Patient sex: M
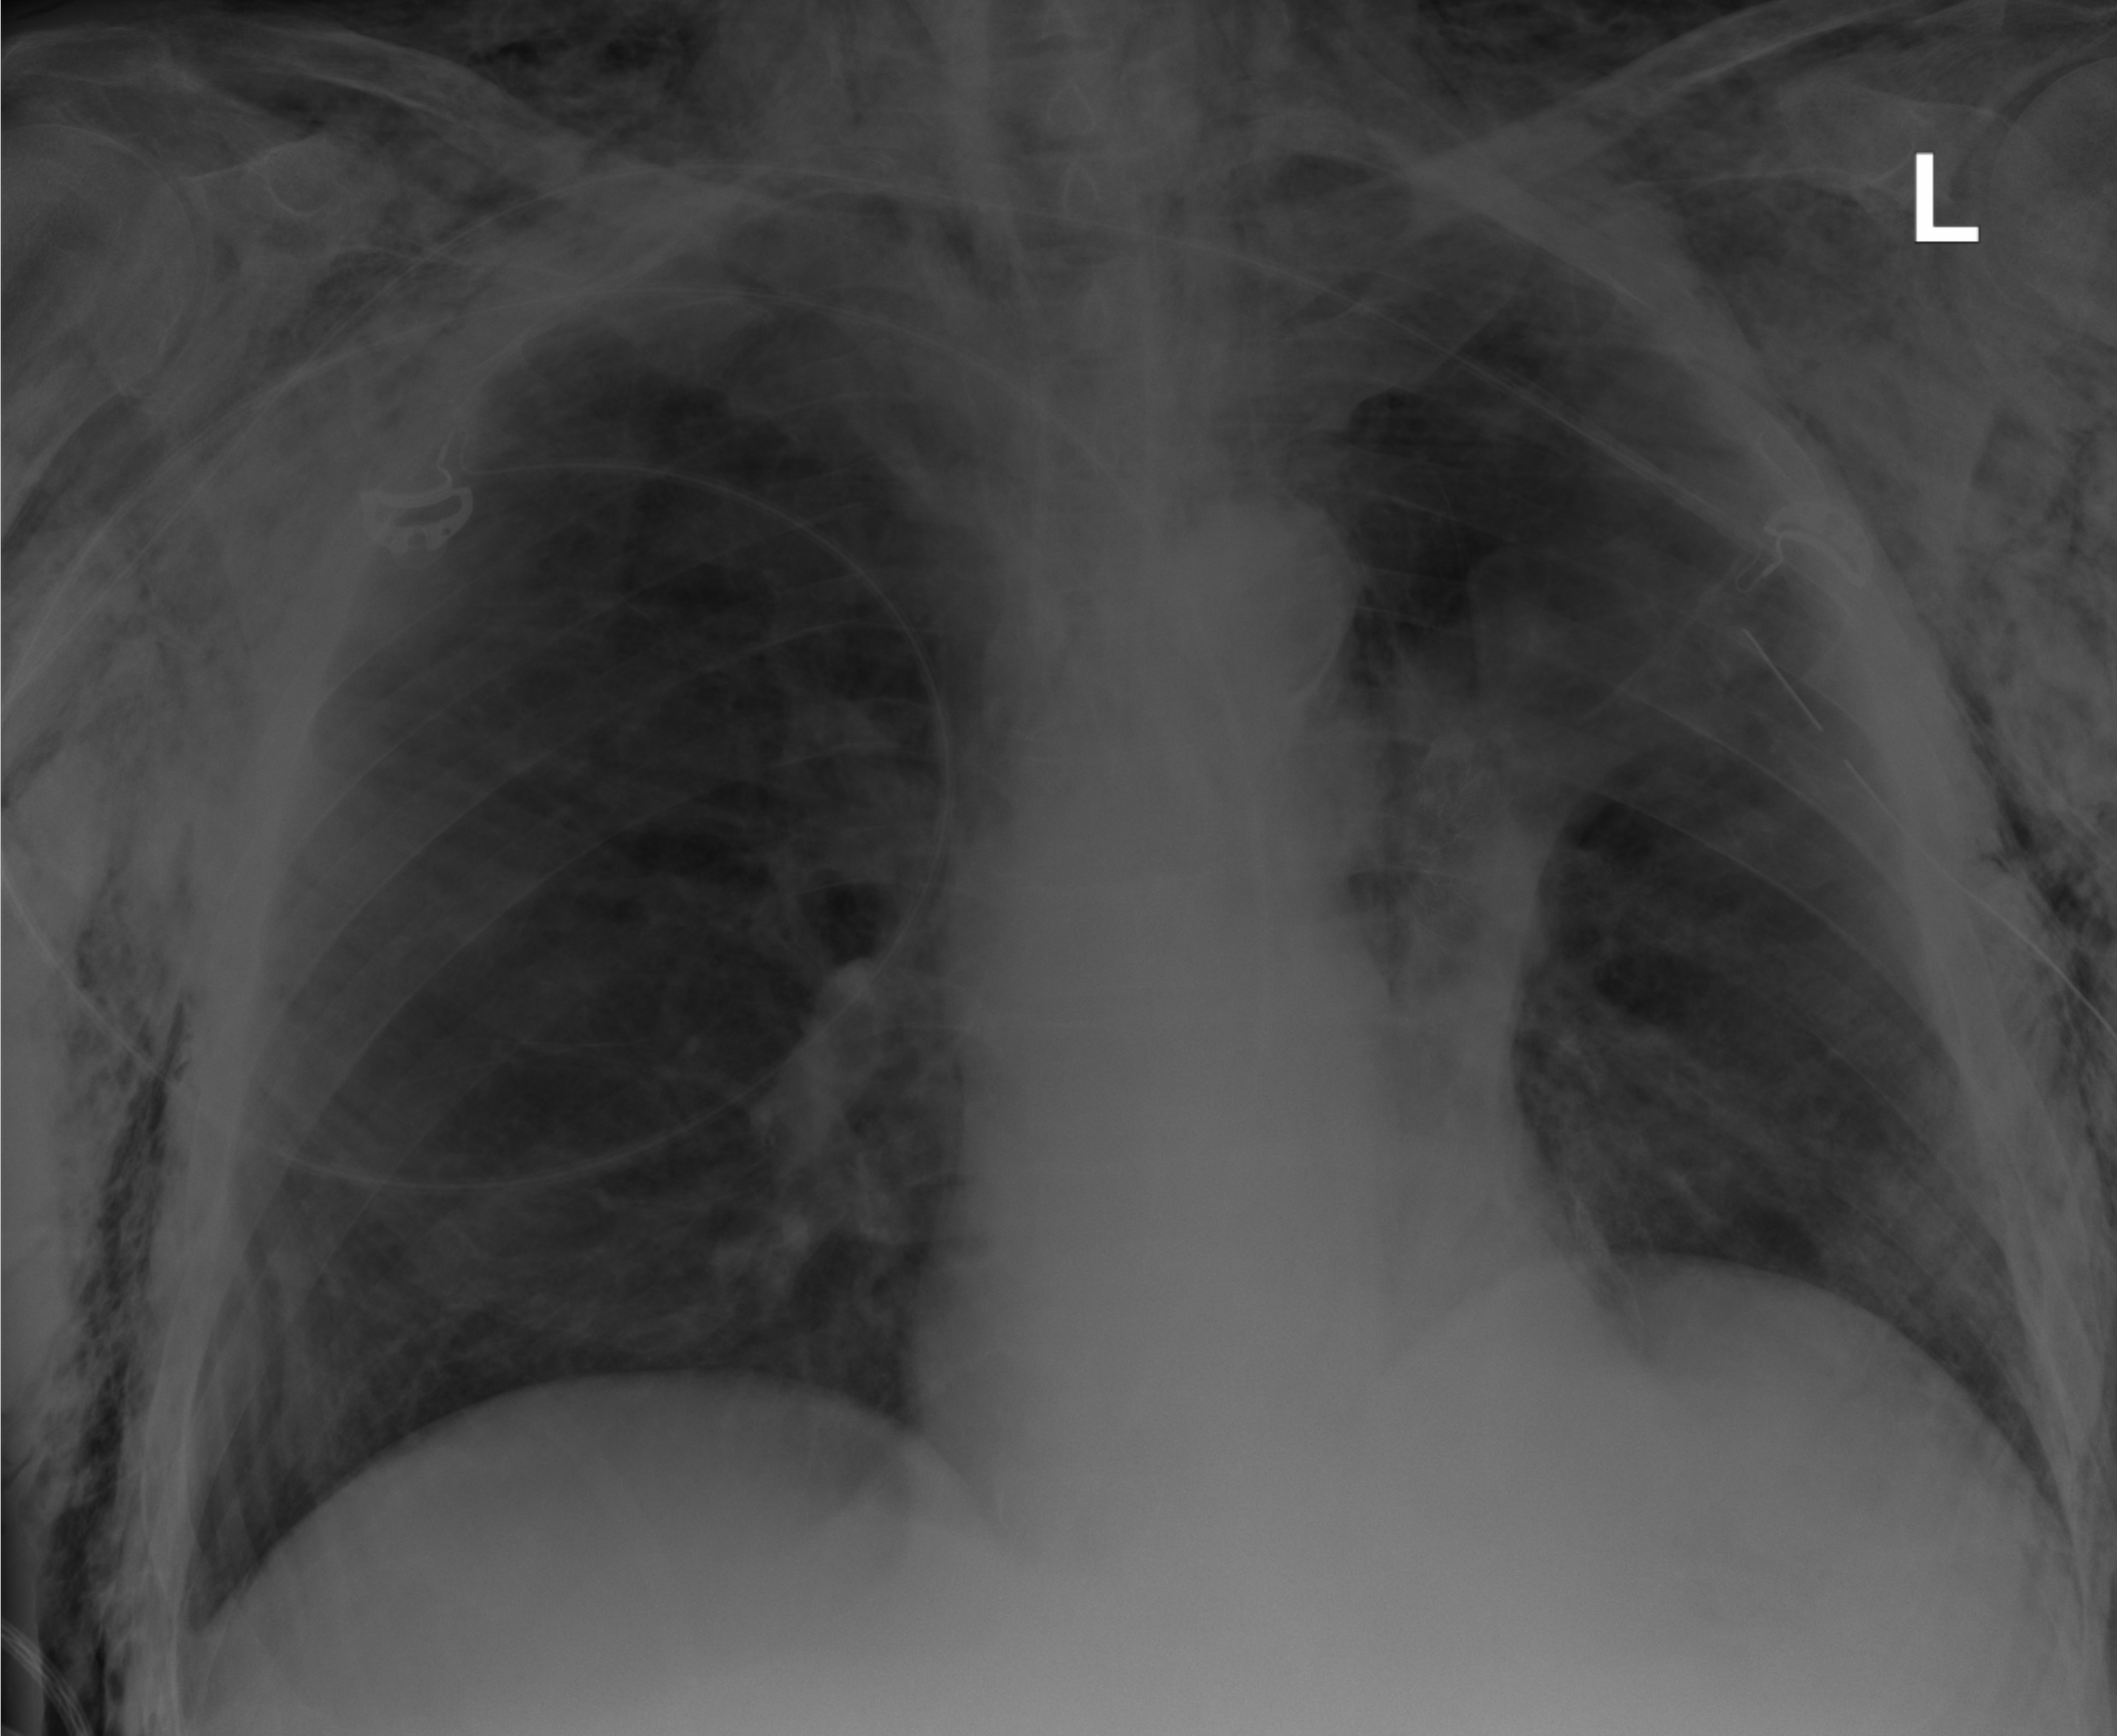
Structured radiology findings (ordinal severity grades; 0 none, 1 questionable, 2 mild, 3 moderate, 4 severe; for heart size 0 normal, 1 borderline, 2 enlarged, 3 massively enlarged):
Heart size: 0
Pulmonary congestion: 0
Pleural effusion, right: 0
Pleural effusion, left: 0
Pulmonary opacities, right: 0
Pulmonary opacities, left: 2
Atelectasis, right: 0
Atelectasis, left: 0